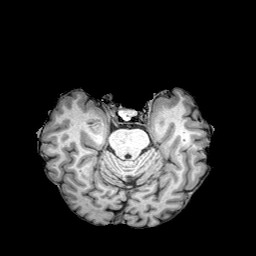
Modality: T1w
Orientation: coronal
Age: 73
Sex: male
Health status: healthy